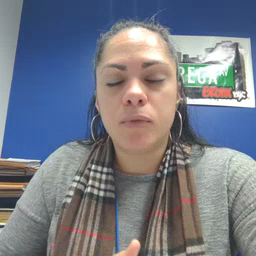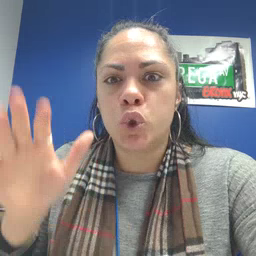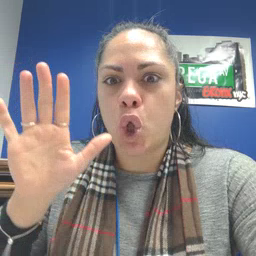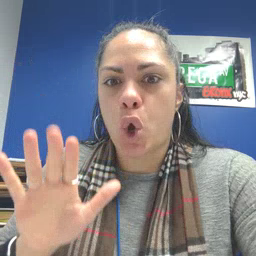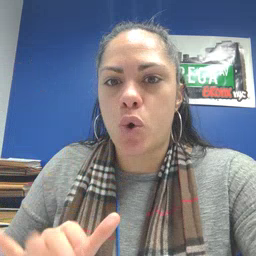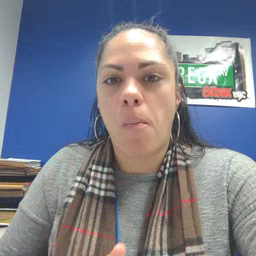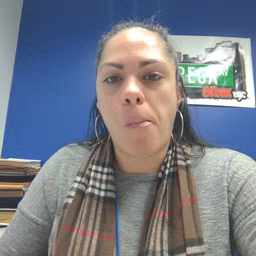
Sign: snow